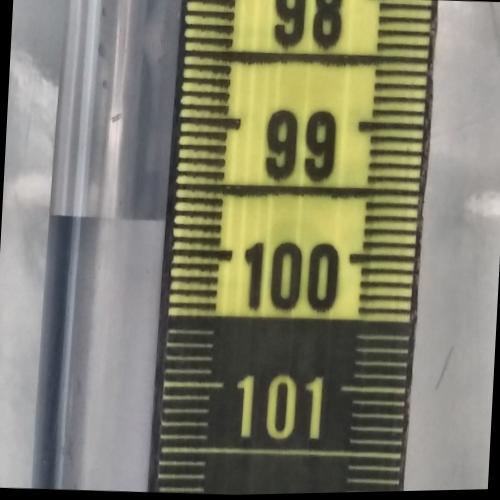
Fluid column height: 99.8 cm